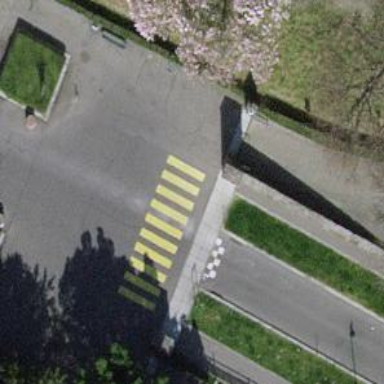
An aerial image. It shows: Marked crossing on asphalt footway.